Question: I am not able to figure out why my third Nested DataBinding in WPF is not working. I am using Entity Framework and Sql Server 2012 and following are my entities. An Application can have more than one accounts. There is an Accounts Table and an Applications Table.
1. Applications
2. Accounts
1. ApplicationListViewModel
2. ApplicationViewModel
3. AccountListViewModel
4. AccountViewModel
In my usercontrol I am trying to do following:
1. Use combobox to select an application using ApplicationListViewModel ()
2. Upon selected application display all accounts in datagrid ()
3. Upon selected account display details information about a particular account.()
'''
<UserControl.Resources>
<vm:ApplicationListViewModel x:Key="AppList" />
</UserControl.Resources>
<StackPanel DataContext="{Binding Source={StaticResource AppList}}">
<Grid>
<Grid.RowDefinitions>
...
</Grid.ColumnDefinitions>
<StackPanel Grid.Row="0" Grid.Column="0">
<GroupBox Header="View all">
<StackPanel>
<!-- All Applications List -->
<ComboBox x:Name="cbxApplicationList"
ItemsSource="{Binding Path=ApplicationList}"
DisplayMemberPath="Title" SelectedValuePath="Id"
SelectedItem="{Binding Path=SelectedApplication, Mode=TwoWay}"
IsSynchronizedWithCurrentItem="True" />
<!-- Selected Application Accounts -->
<DataGrid x:Name="dtgAccounts" Height="Auto" Width="auto" AutoGenerateColumns="False"
DataContext="{Binding SelectedApplication.AccountLVM}"
ItemsSource="{Binding Path=AccountList}"
SelectedItem="{Binding SelectedAccount, Mode=TwoWay}" IsSynchronizedWithCurrentItem="True">
<DataGrid.Columns>
<DataGridTextColumn Header="Title" Binding="{Binding Path=Title}"></DataGridTextColumn>
</DataGrid.Columns>
</DataGrid>
</StackPanel>
</GroupBox>
</StackPanel>
<StackPanel Grid.Row="0" Grid.Column="1" >
<GroupBox x:Name="grpBoxAccountDetails" Header="New Account" >
<!-- Selected Account Details -->
<!-- DataContext binding does not appear to work -->
<StackPanel DataContext="{Binding SelectedApplication.AccountLVM.SelectedAccount}" >
<Grid>
<Grid.RowDefinitions>
...
</Grid.ColumnDefinitions>
<TextBlock x:Name="lblApplication" Grid.Row="0" Grid.Column="0" >Application</TextBlock>
<ComboBox x:Name="cbxApplication" Grid.Row="0" Grid.Column="1"
DataContext="{Binding Source={StaticResource AppList}}"
ItemsSource="{Binding ApplicationList}"
DisplayMemberPath="Title" SelectedValuePath="Id"
SelectedValue="{Binding SelectedApplication.AccountLVM.SelectedAccount.ApplicationId}">
</ComboBox>
<TextBlock x:Name="lblTitle" Grid.Row="0" Grid.Column="0" >Title</TextBlock>
<TextBox x:Name="txtTitle" Grid.Row="0" Grid.Column="1" Height="30" Width="200"
Text="{Binding Title}" DataContext="{Binding Mode=OneWay}"></TextBox>
<Button Grid.Row="1" Grid.Column="0" Command="{Binding AddAccount}">Add</Button>
</Grid>
</StackPanel>
</GroupBox>
</StackPanel>
</Grid>
</StackPanel>
'''
ApplicationListViewModel
'''
class ApplicationListViewModel : ViewModelBase
{
myEntities context = new myEntities();
private static ApplicationListViewModel instance = null;
private ObservableCollection<ApplicationViewModel> _ApplicationList = null;
public ObservableCollection<ApplicationViewModel> ApplicationList
{
get
{
return GetApplications();
}
set {
_ApplicationList = value;
OnPropertyChanged("ApplicationList");
}
}
//public ObservableCollection<ApplicationViewModel> Cu
private ApplicationViewModel selectedApplication = null;
public ApplicationViewModel SelectedApplication
{
get
{
return selectedApplication;
}
set
{
selectedApplication = value;
OnPropertyChanged("SelectedApplication");
}
}
//private ICommand showAddCommand;
public ApplicationListViewModel()
{
this._ApplicationList = GetApplications();
}
internal ObservableCollection<ApplicationViewModel> GetApplications()
{
if (_ApplicationList == null)
_ApplicationList = new ObservableCollection<ApplicationViewModel>();
_ApplicationList.Clear();
foreach (Application item in context.Applications)
{
ApplicationViewModel a = new ApplicationViewModel(item);
_ApplicationList.Add(a);
}
return _ApplicationList;
}
public static ApplicationListViewModel Instance()
{
if (instance == null)
instance = new ApplicationListViewModel();
return instance;
}
}
'''
ApplicationViewModel
'''
class ApplicationViewModel : ViewModelBase
{
private myEntities context = new myEntities();
private ApplicationViewModel originalValue;
public ApplicationViewModel()
{
}
public ApplicationViewModel(Application acc)
{
//Initialize property values
this.originalValue = (ApplicationViewModel)this.MemberwiseClone();
}
public ApplicationListViewModel Container
{
get { return ApplicationListViewModel.Instance(); }
}
private AccountListViewModel _AccountLVM = null;
public AccountListViewModel AccountLVM
{
get
{
return GetAccounts();
}
set
{
_AccountLVM = value;
OnPropertyChanged("AccountLVM");
}
}
internal AccountListViewModel GetAccounts()
{
_AccountLVM = new AccountListViewModel();
_AccountLVM.AccountList.Clear();
foreach (Account i in context.Accounts.Where(x=> x.ApplicationId == this.Id))
{
AccountViewModel account = new AccountViewModel(i);
account.Application = this;
_AccountLVM.AccountList.Add(account);
}
return _AccountLVM;
}
}
'''
AccountListViewModel
'''
class AccountListViewModel : ViewModelBase
{
myEntities context = new myEntities();
private static AccountListViewModel instance = null;
private ObservableCollection<AccountViewModel> _accountList = null;
public ObservableCollection<AccountViewModel> AccountList
{
get
{
if (_accountList != null)
return _accountList;
else
return GetAccounts();
}
set {
_accountList = value;
OnPropertyChanged("AccountList");
}
}
private AccountViewModel selectedAccount = null;
public AccountViewModel SelectedAccount
{
get
{
return selectedAccount;
}
set
{
selectedAccount = value;
OnPropertyChanged("SelectedAccount");
}
}
public AccountListViewModel()
{
this._accountList = GetAccounts();
}
internal ObservableCollection<AccountViewModel> GetAccounts()
{
if (_accountList == null)
_accountList = new ObservableCollection<AccountViewModel>();
_accountList.Clear();
foreach (Account item in context.Accounts)
{
AccountViewModel a = new AccountViewModel(item);
_accountList.Add(a);
}
return _accountList;
}
public static AccountListViewModel Instance()
{
if (instance == null)
instance = new AccountListViewModel();
return instance;
}
}
'''
AccountViewModel. I am eliminating all other initialization logic aside in viewmodel for simplicity.
'''
class AccountViewModel : ViewModelBase
{
private myEntites context = new myEntities();
private AccountViewModel originalValue;
public AccountViewModel()
{
}
public AccountViewModel(Account acc)
{
//Assign property values.
this.originalValue = (AccountViewModel)this.MemberwiseClone();
}
public AccountListViewModel Container
{
get { return AccountListViewModel.Instance(); }
}
public ApplicationViewModel Application
{
get;
set;
}
}
'''
Edit1:
When I data bind to view the details of the SelectedAccount with textbox it doesn't show any text.
1. Able to databind to ApplicationListViewModel to Combobox.
2. Successfully Bind to view AccountList based upon SelectedApplication
I think in the following line it doesn't show any details about the selected account. I have checked all databinding syntax. In the properties I am able to view appropriate DataContext and bind to the properties. But it doesn't show any text. When I select each individual record in the DataGrid I am able to debug the call and select the object but somehow that object is not being shown in the textbox at the very end.
'''
DataContext="{Binding SelectedApplication.AccountLVM.SelectedAccount}"
'''
Based upon the suggestion in the comment below I tried snoop and was able to see the title textbox row highlighted in red color. I am trying to change the binding Path property and datacontext but still not working. When I tried to click on the "Delve Binding Expression" it gave me unhandled exception. I don't know what that means if as it came from Snoop.
I have taken screenshots of DataContext Property for the StackPanel for the Account Details section and the text property of the textbox.

Based upon suggestions below I have made following changes to my solution and made it way more simple. I made it unnecessarily complex.
1. AccountsViewModel
2. AccountViewModel
3. ApplicationViewModel
Now I have created properties as 'SelectedApplication', 'SelectedAccount' all in just one 'AccountsViewModel'. Removed all complex DataContext syntax and now there is just one DataContext in the xaml page.
Simplified code.
'''
class AccountsViewModel: ViewModelBase
{
myEntities context = new myEntities();
private ObservableCollection<ApplicationViewModel> _ApplicationList = null;
public ObservableCollection<ApplicationViewModel> ApplicationList
{
get
{
if (_ApplicationList == null)
{
GetApplications();
}
return _ApplicationList;
}
set
{
_ApplicationList = value;
OnPropertyChanged("ApplicationList");
}
}
internal ObservableCollection<ApplicationViewModel> GetApplications()
{
if (_ApplicationList == null)
_ApplicationList = new ObservableCollection<ApplicationViewModel>();
else
_ApplicationList.Clear();
foreach (Application item in context.Applications)
{
ApplicationViewModel a = new ApplicationViewModel(item);
_ApplicationList.Add(a);
}
return _ApplicationList;
}
//Selected Application Property
private ApplicationViewModel selectedApplication = null;
public ApplicationViewModel SelectedApplication
{
get
{
return selectedApplication;
}
set
{
selectedApplication = value;
this.GetAccounts();
OnPropertyChanged("SelectedApplication");
}
}
private ObservableCollection<AccountViewModel> _accountList = null;
public ObservableCollection<AccountViewModel> AccountList
{
get
{
if (_accountList == null)
GetAccounts();
return _accountList;
}
set
{
_accountList = value;
OnPropertyChanged("AccountList");
}
}
//public ObservableCollection<AccountViewModel> Cu
private AccountViewModel selectedAccount = null;
public AccountViewModel SelectedAccount
{
get
{
return selectedAccount;
}
set
{
selectedAccount = value;
OnPropertyChanged("SelectedAccount");
}
}
internal ObservableCollection<AccountViewModel> GetAccounts()
{
if (_accountList == null)
_accountList = new ObservableCollection<AccountViewModel>();
else
_accountList.Clear();
foreach (Account item in context.Accounts.Where(x => x.ApplicationId == this.SelectedApplication.Id))
{
AccountViewModel a = new AccountViewModel(item);
_accountList.Add(a);
}
return _accountList;
}
}
'''
'''
<UserControl.Resources>
<vm:AccountsViewModel x:Key="ALVModel" />
</UserControl.Resources>
<StackPanel DataContext="{Binding Source={StaticResource ALVModel}}" Margin="0,0,-390,-29">
<StackPanel>
<ComboBox x:Name="cbxApplicationList"
ItemsSource="{Binding Path=ApplicationList}"
DisplayMemberPath="Title" SelectedValuePath="Id"
SelectedItem="{Binding Path=SelectedApplication, Mode=TwoWay}"
IsSynchronizedWithCurrentItem="True"></ComboBox>
<DataGrid x:Name="dtgAccounts" Height="Auto" Width="auto"
AutoGenerateColumns="False"
ItemsSource="{Binding Path=AccountList}"
SelectedItem="{Binding SelectedAccount, Mode=TwoWay}"
IsSynchronizedWithCurrentItem="True" >
<DataGrid.Columns>
<DataGridTextColumn Header="Title" Binding="{Binding Path=Title}"></DataGridTextColumn>
<DataGridTextColumn Header="CreatedDate" Binding="{Binding Path=CreatedDate}"></DataGridTextColumn>
<DataGridTextColumn Header="LastModified" Binding="{Binding Path=LastModifiedDate}"></DataGridTextColumn>
</DataGrid.Columns>
</DataGrid>
</StackPanel>
<StackPanel Height="Auto" Width="300" HorizontalAlignment="Left" DataContext="{Binding Path=SelectedAccount}">
<Grid>
<Grid.RowDefinitions>
<RowDefinition Height="30"></RowDefinition>
</Grid.RowDefinitions>
<Grid.ColumnDefinitions>
<ColumnDefinition Width="100"></ColumnDefinition>
<ColumnDefinition Width="200"></ColumnDefinition>
</Grid.ColumnDefinitions>
<TextBlock x:Name="lblTitle" Grid.Row="0" Grid.Column="0" >Title</TextBlock>
<TextBox x:Name="txtTitle" Grid.Row="0" Grid.Column="1" Height="30" Width="200"
Text="{Binding Title}"></TextBox>
</Grid>
</StackPanel>
</StackPanel>
'''
I didn't understood MVVM concept properly. I tried to build everything modular and in the end I screwed it up.
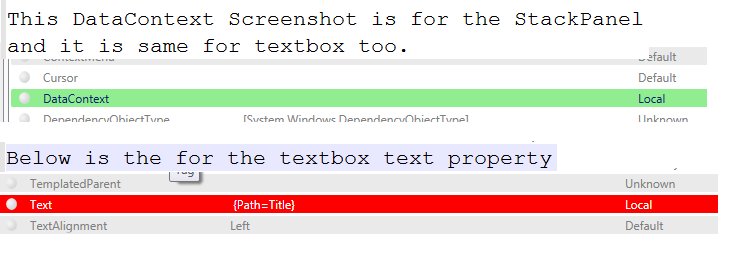
Answer: I suspect your problem is related to the fact you are returning a 'ObservableCollection' every time you call the setter for 'AccountLVM', and you are not raising your 'PropertyChange' notification, so any existing bindings do not get updated
'''
public AccountListViewModel AccountLVM
{
get
{
return GetAccounts();
}
set
{
_AccountLVM = value;
OnPropertyChanged("AccountLVM");
}
}
internal AccountListViewModel GetAccounts()
{
_AccountLVM = new AccountListViewModel();
_AccountLVM.AccountList.Clear();
foreach (Account i in context.Accounts.Where(x=> x.ApplicationId == this.Id))
{
AccountViewModel account = new AccountViewModel(i);
account.Application = this;
_AccountLVM.AccountList.Add(account);
}
return _AccountLVM;
}
'''
I find your bindings very confusing and hard to follow, however I think whenever this gets evaluated
'''
DataContext="{Binding SelectedApplication.AccountLVM.SelectedAccount}"
'''
it is creating a 'AccountLVM', which does not have the 'SelectedAccount' property set.
You don't see the existing 'DataGrid.SelectedItem' change at all because it's still bound to the 'AccountLVM' as no 'PropertyChange' notification got raised when '_accountLVM' changed, so the binding doesn't know to update.
But some other miscellaneous related to your code:
- Don't change the private version of the property unless you also raise the PropertyChange notification for the public version of the property. This applies to both your constructors and your 'GetXxxxx()' methods like 'GetAccounts()'.- Don't return a method call from your getter. Instead set the value using your method call if it's null, and return the private property afterwards.'''
public AccountListViewModel AccountLVM
{
get
{
if (_accountLVM == null)
GetAccounts(); // or _accountLVM = GetAccountLVM();
return _accountLVM;
}
set { ... }
}
'''
- It's really confusing to have the 'DataContext' set in so many controls. The 'DataContext' is the data layer behind your UI, and it's easiest if your UI simply reflects the data layer, and having to go all over the place to get your data makes the data layer really hard to follow.- If you must make a binding to something other than the current data context, try to use other binding properties to <URL> before immediately going to change the 'DataContext'. Here's an example using the 'ElementName' property to set the binding source:'''
<TextBox x:Name="txtTitle" ...
Text="{Binding ElementName=dtgAccounts, Path=SelectedItem.Title}" />
'''
- The 'DataContext' in inherited, so you don't ever need to write 'DataContext="{Binding }"'- You may want to consider re-writing your parent ViewModel so you can setup XAML like this, without all the extra 'DataContext' bindings or 3-part nested properties.'''
<ComboBox ItemsSource="{Binding ApplicationList}"
SelectedItem="{Binding SelectedApplication}" />
<DataGrid ItemsSource="{Binding SelectedApplication.Accounts}"
SelectedItem="{Binding SelectedAccount}" />
<StackPanel DataContext="{Binding SelectedAccount}">
...
</StackPanel>
'''
If you're new to the 'DataContext' or struggling to understand it, I'd recommend reading <URL> on my blog to get a better understanding of what it is and how it works.